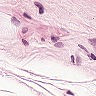
Metastatic tissue present: no